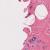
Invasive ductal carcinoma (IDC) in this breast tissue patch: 0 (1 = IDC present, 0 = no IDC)